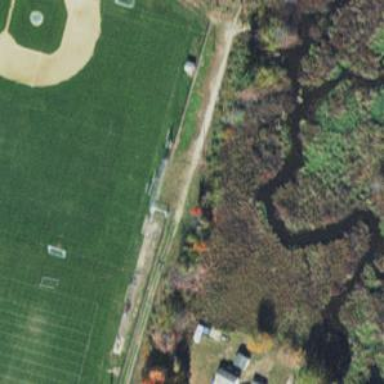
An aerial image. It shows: Baseball pitch for leisure and sports activities.